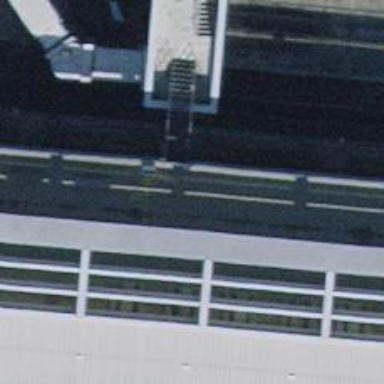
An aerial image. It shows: Airport gate.